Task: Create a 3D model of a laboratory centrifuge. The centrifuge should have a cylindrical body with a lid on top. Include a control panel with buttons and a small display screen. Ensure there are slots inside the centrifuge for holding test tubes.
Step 350:
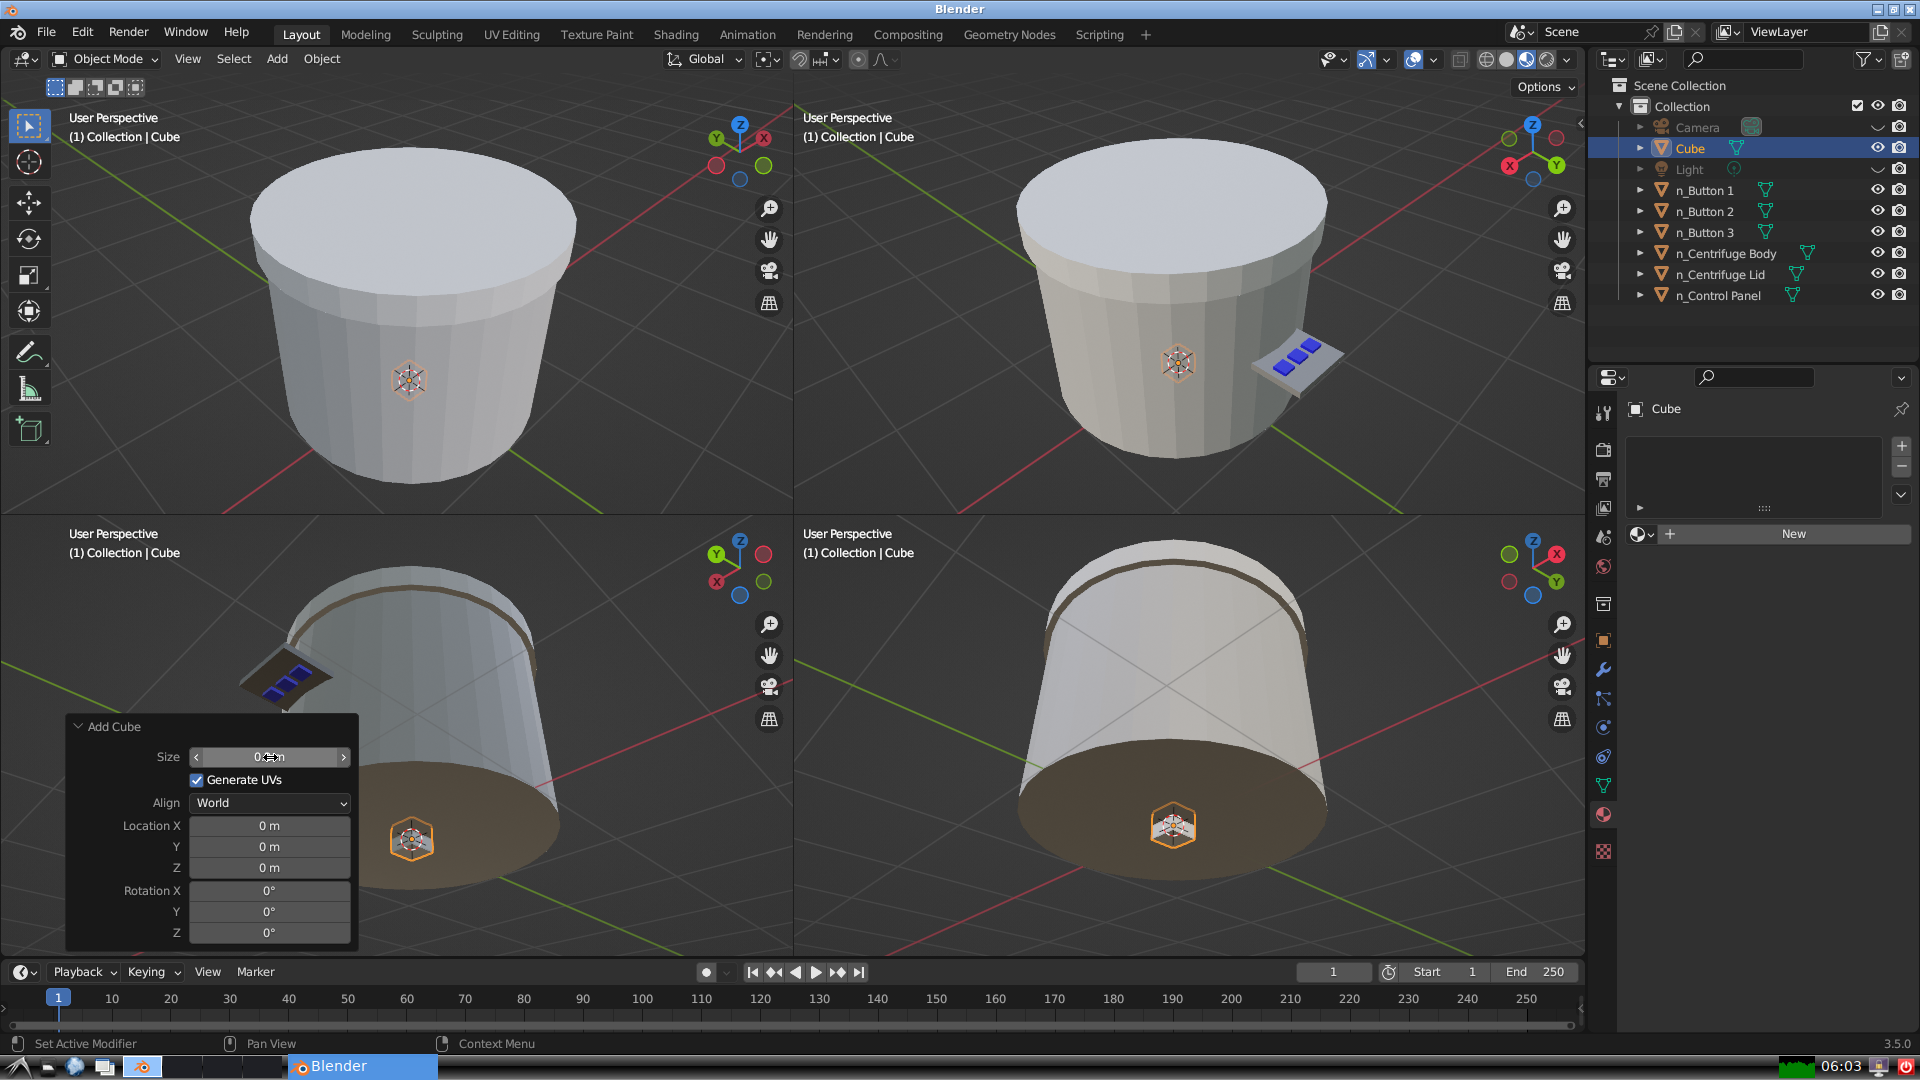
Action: {"mouse_move": [960, 540]}